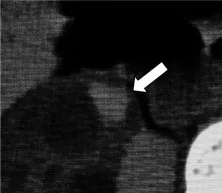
Abdominal computed tomography (CT) images and family tree. (C) Contrast-enhanced CT image of the abdomen. Numerous cysts of various sizes are present in both kidneys.
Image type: radiology (ct)